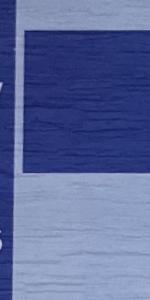
Label: Empty